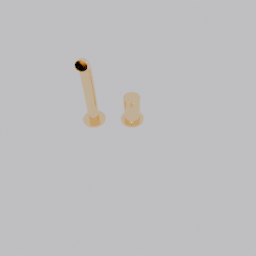
Label: appliances